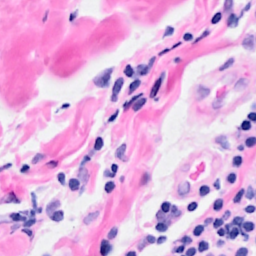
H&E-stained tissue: Breast